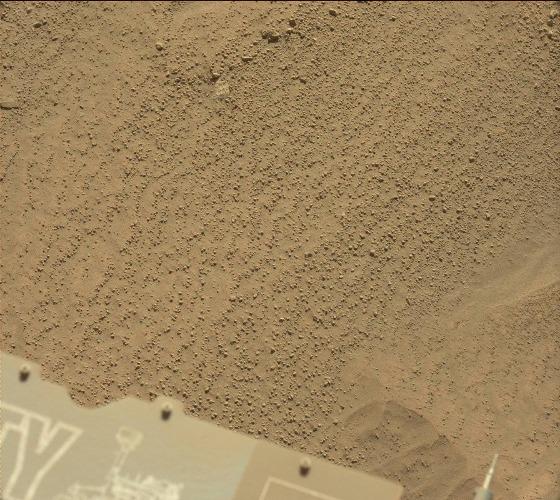
Terrain classes present: Background, Bedrock, Gravel / Sand / Soil, Rock